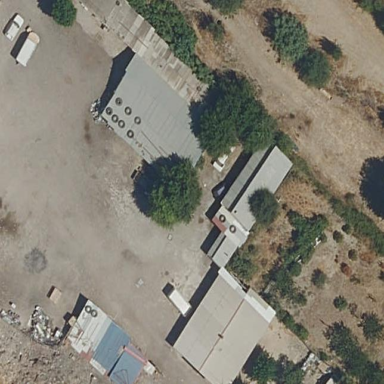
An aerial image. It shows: Industrial building.